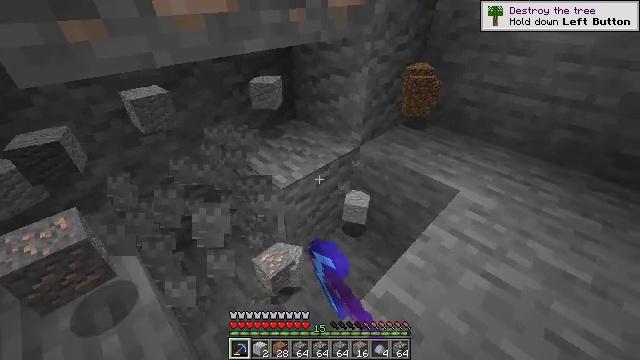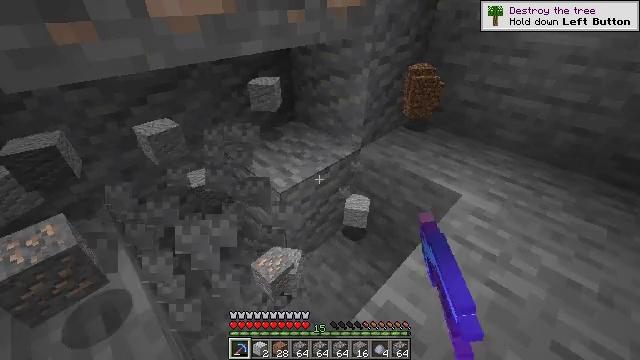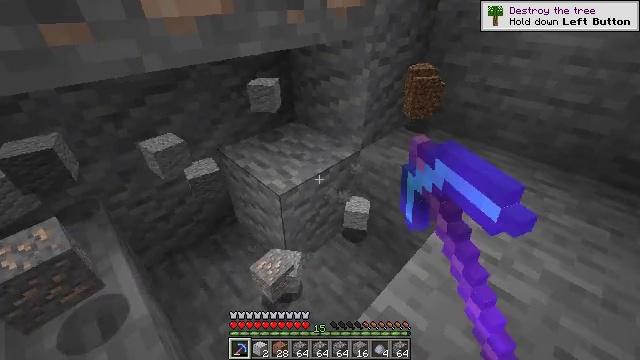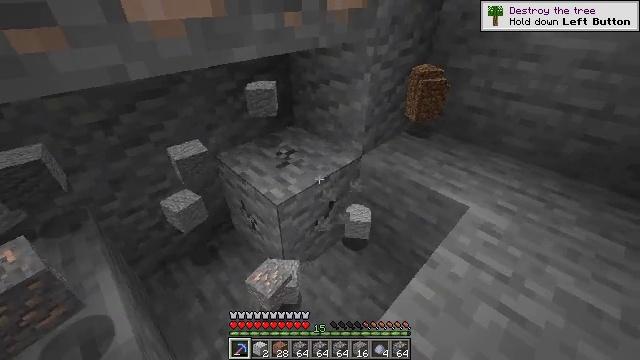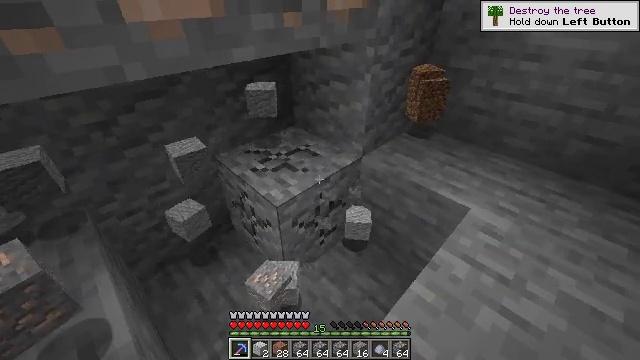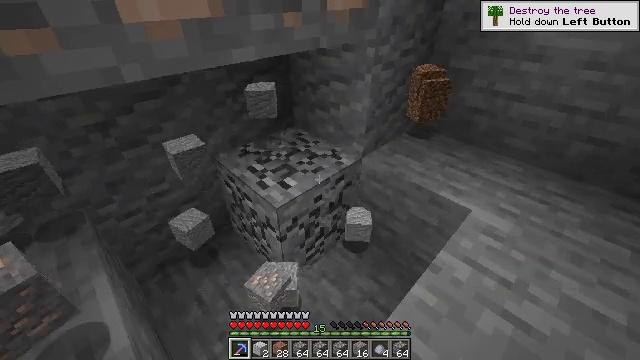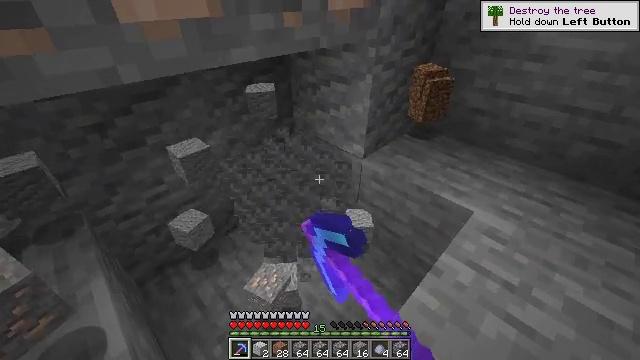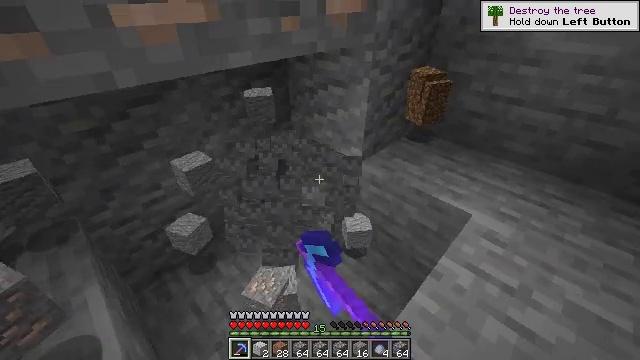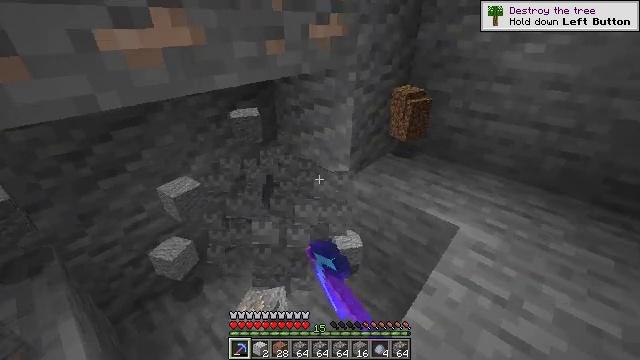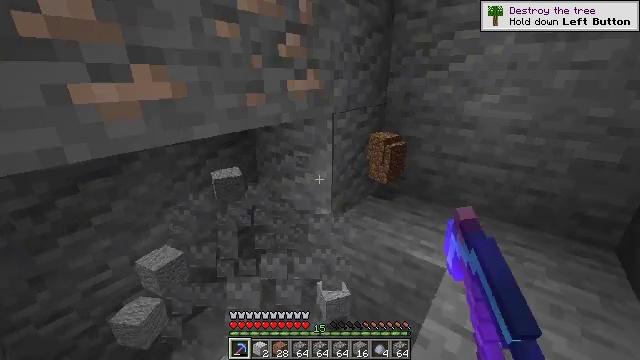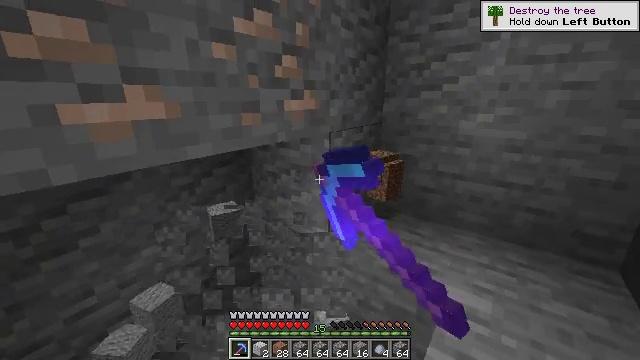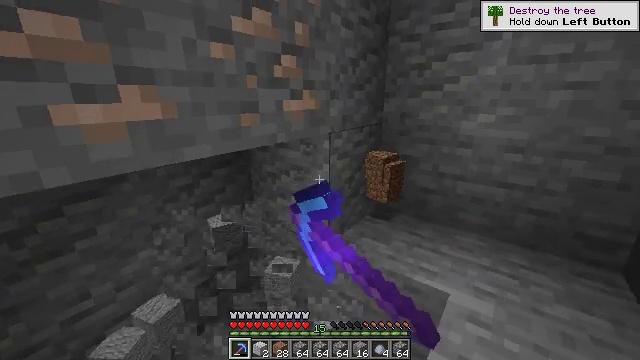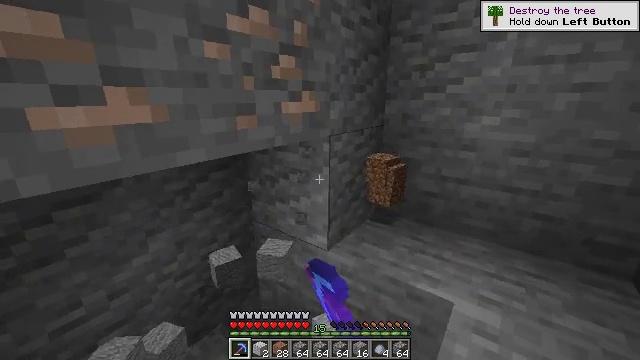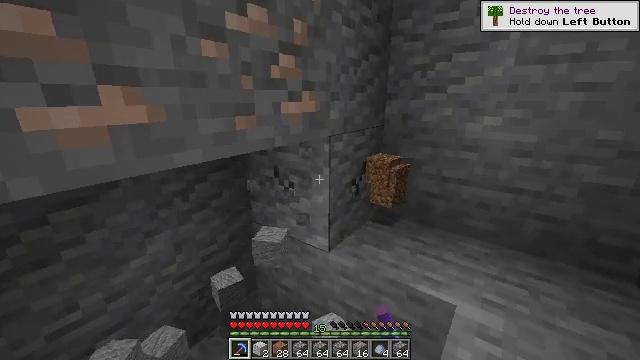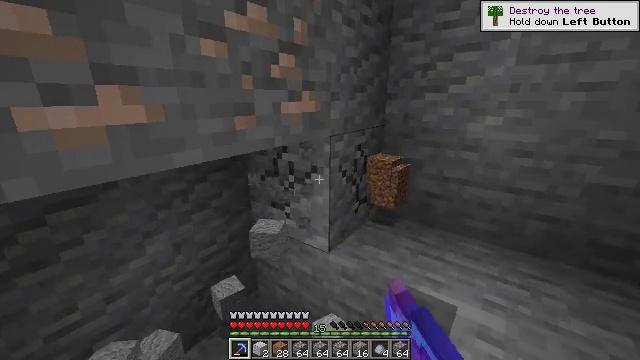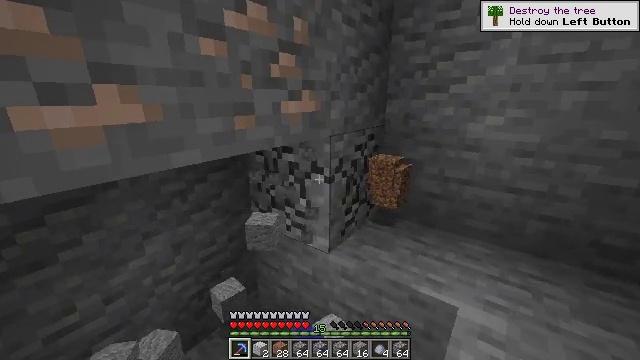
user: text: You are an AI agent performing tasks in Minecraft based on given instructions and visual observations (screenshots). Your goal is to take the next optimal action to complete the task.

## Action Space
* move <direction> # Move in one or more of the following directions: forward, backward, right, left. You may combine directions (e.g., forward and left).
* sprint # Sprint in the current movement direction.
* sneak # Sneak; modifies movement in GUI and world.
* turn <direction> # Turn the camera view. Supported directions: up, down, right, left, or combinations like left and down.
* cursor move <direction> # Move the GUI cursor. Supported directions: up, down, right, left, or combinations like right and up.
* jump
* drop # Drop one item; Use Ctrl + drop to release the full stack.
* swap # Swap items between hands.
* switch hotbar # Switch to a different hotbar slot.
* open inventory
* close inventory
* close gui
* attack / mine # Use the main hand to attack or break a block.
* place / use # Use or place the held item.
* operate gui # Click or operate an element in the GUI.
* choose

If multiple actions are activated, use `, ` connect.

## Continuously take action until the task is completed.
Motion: motion action
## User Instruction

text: Mine the andesite underground.
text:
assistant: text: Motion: move forward, sneak, attack / mine
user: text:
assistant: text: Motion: move forward, sneak, attack / mine
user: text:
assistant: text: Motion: move forward, sneak, attack / mine
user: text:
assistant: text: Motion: sneak, attack / mine
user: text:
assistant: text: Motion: sneak, attack / mine
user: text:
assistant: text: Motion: sneak, attack / mine
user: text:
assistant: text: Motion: sneak, attack / mine
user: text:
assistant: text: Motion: sneak, turn right and up, attack / mine
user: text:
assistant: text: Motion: move forward, sneak, turn right and up, attack / mine
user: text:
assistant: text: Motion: move forward, sneak, turn up, attack / mine
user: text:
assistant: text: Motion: move forward, sneak, attack / mine
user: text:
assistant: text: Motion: sneak, attack / mine
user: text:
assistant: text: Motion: sneak, attack / mine
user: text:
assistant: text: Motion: sneak, attack / mine
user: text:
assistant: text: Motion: sneak, attack / mine
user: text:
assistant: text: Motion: sneak, attack / mine
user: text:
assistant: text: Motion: sneak, turn left, attack / mine
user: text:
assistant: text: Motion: sneak, turn left and down, attack / mine
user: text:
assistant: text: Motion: sneak, turn left and down, attack / mine
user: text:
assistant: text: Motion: sneak, attack / mine
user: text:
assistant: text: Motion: sneak, attack / mine
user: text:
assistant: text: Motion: sneak, attack / mine
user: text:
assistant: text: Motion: sneak, attack / mine
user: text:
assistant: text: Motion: sneak, attack / mine
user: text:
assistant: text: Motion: sneak, attack / mine
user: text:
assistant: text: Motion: sneak, turn left, attack / mine
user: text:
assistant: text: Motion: sneak, turn left, attack / mine
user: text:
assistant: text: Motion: sneak, turn left and down, attack / mine
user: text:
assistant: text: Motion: sneak, attack / mine
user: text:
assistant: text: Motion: sneak, turn right, attack / mine